Question: I really enjoy the format of the political compass I have seen online, I was wondering if it's possible to create my own using x and y axis?

Here are my data that I wish to graph:
'''
"Stamford, CT",-38,-25
"Atlanta, GA",-31,-37
"Melbourne, FL",-27,-38
"Huntsville, AL",-26,-39
"Houston, TX",-28,-32
"San Jose, CA",-39,-15
"Oakland, CA",-34,-14
"Fairfax, VA",-33,-7
"Pensacola, FL",-16,-28
"Dallas, TX",-14,-33
"Hartford, CT",-29,-10
"Detroit, MI",-18,-35
"New Haven, CT",-25,-27
"Chicago, IL",-30,-11
"Lansing, MI",-12,-36
"Charlotte, NC",-23,-22
"Savannah, GA",-17,-34
"Wilmington, NC",-19,-13
"Brooklyn, NY",-36,25
"Saint Louis, MO",-11,-23
"Spokane, WA",9,-31
"Ann Arbor, MI",-13,-19
"West Palm Beach, FL",-9,0
"Baltimore, MD",-20,2
"Bellingham, WA",1,-4
"Boston, MA",-32,20
"Jacksonville, FL",7,-21
"Columbus, OH",-6,-16
"Medford, OR",-8,-30
"San Antonio, TX",14,-24
"Fort Lauderdale, FL",-2,1
"Seattle, WA",-21,23
"Memphis, TN",16,-26
"Sacramento, CA",-15,7
"New York, NY",-37,34
"Kansas City, MO",8,-17
"San Francisco, CA",-35,35
"Akron, OH",19,-29
"Austin, TX",0,5
"Orlando, FL",17,-1
"Los Angeles, CA",-22,18
"Raleigh, NC",-1,3
"Iowa City, IA",6,-20
"Greenville, SC",4,-2
"Princeton, NJ",-24,31
"Cincinnati, OH",3,14
"Tampa, FL",26,-8
"Miami, FL",2,21
"Des Moines, IA",5,4
"Grand Rapids, MI",11,10
"Portland, OR",-7,15
"Denver, CO",-3,17
"Asheville, NC",-4,24
"Oklahoma City, OK",24,-18
"Reno, NV",31,-6
"Indianapolis, IN",23,-12
"Milwaukee, WI",13,-3
"Salt Lake City, UT",18,-9
"San Diego, CA",-10,27
"Cleveland, OH",20,22
"Tucson, AZ",29,-5
"Fresno, CA",10,11
"New Orleans, LA",21,9
"Las Vegas, NV",30,13
"Irvine, CA",-5,32
"Phoenix, AZ",28,6
"Madison, WI",15,19
"Buffalo, NY",27,12
"Burlington, VT",12,33
"Albuquerque, NM",32,8
"Pittsburgh, PA",25,29
"Louisville, KY",33,16
"Minneapolis, MN",22,28
"Boise, ID",36,26
"Rochester, NY",35,30
"Anchorage, AK",34,36
"Honolulu, HI",37,37
'''
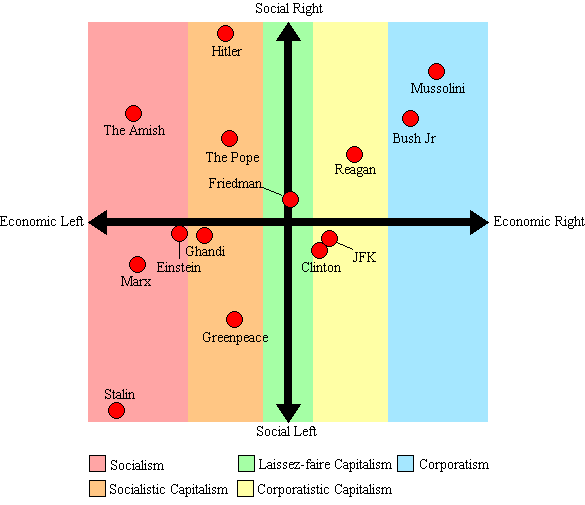
Answer: You would have to create dummy values, for example the table below:
'''
A B
1 5
2 4
3 3
4 2
5 1
-1 -5
-2 -4
-3 -3
-4 -2
-5 -1
'''
would produce the following graph:

You would have to decide how to transform your values, whether certain values should be converted to negatives or whether it would be better to standardise them and manipulate the axis placement. In a word, the task boils down to manufacturing a distribution where values fell in proportional distances from some arbitrary point where you want for your axis to be, zero in my example.